七年级 · 度量几何学
小题8.0分)

已知: 点 $C$ 在直线 $A B$ 上.

(1)若 $A B=2, A C=3$, 求 $B C$ 的长.

(2) 点 $C$ 在射线 $A B$ 上, 且 $B C=2 A B$, 取 $A C$ 的中点 $D$. 若线段 $B D$ 的长为 1.5 , 求线段 $A B$ 的长(要求:补全图形).
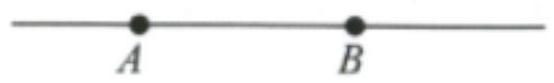
答案: 略
解析: 略